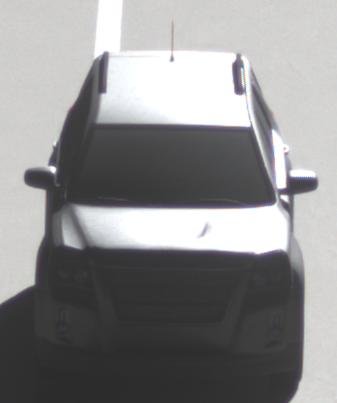
Make: GMC
Model: Terrain
Detailed model: Gen. 1
Model produced from: 2009
Model produced until: 2017
Doors: 5
Color: gray
Road condition: wet road
Daytime: morning or afternoon
Contrast: high contrast